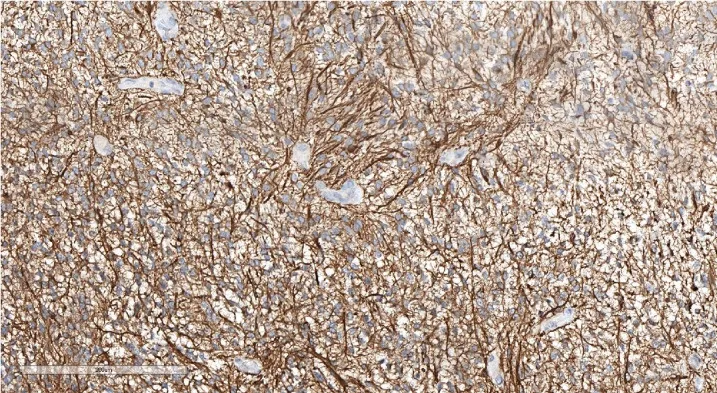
Positive GFAP staining underlining perivascular pseudorosettes. IHC with GFAP, magnification x200.
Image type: pathology (immunostaining)